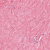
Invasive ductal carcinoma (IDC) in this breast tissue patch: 0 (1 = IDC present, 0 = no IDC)